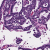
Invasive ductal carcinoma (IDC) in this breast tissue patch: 1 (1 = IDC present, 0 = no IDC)